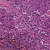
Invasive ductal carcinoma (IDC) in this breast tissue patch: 0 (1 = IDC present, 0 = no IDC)